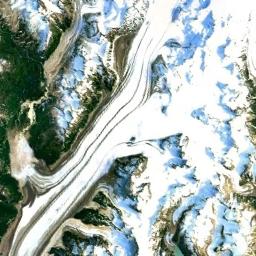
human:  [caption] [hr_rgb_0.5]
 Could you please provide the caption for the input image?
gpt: The snowberg is covered with glaciers and vegetation and some U-shaped valleys are in the snowberg .

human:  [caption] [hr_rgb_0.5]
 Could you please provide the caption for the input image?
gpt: White, Brown, And green transitions from the peaks to the bottom of the peaks in the Snow Mountain Range .

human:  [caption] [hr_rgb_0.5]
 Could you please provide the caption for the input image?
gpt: The snow berg is consist of green plants,Bare land and white snow .

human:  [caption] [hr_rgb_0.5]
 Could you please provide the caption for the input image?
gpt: The snowberg is covered with snow .

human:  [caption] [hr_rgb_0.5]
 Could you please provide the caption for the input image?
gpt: There are much snow and some green land on the snowberg .